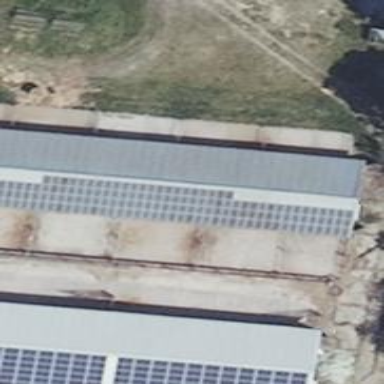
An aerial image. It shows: Solar photovoltaic panel generator located in farm auxiliary building. The generator provides electricity through small installation.